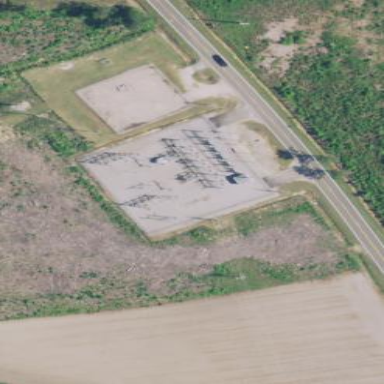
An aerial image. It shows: Distribution substation surrounded by fence.